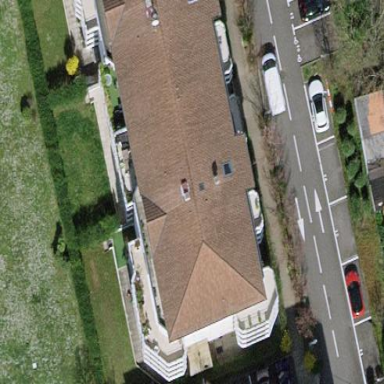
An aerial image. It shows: Hipped-roof building with apartments.